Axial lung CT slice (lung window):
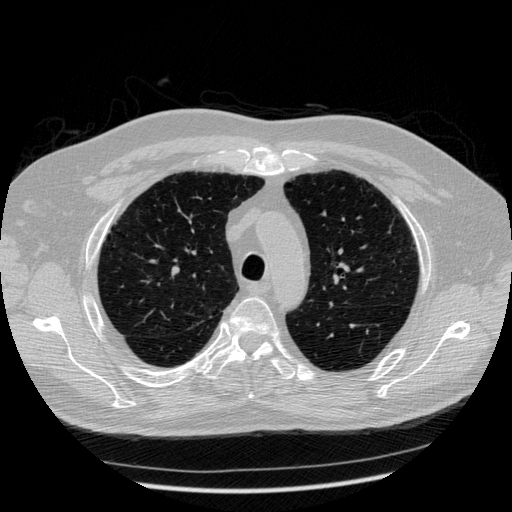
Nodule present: no